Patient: sex M, age 71
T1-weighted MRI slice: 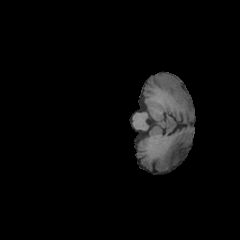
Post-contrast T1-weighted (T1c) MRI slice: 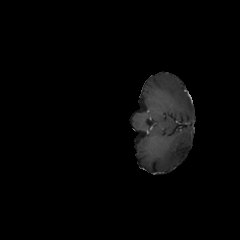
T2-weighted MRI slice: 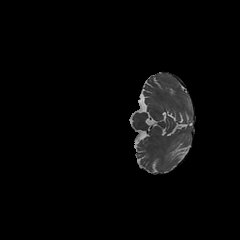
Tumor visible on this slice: no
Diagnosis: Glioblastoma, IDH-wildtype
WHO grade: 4